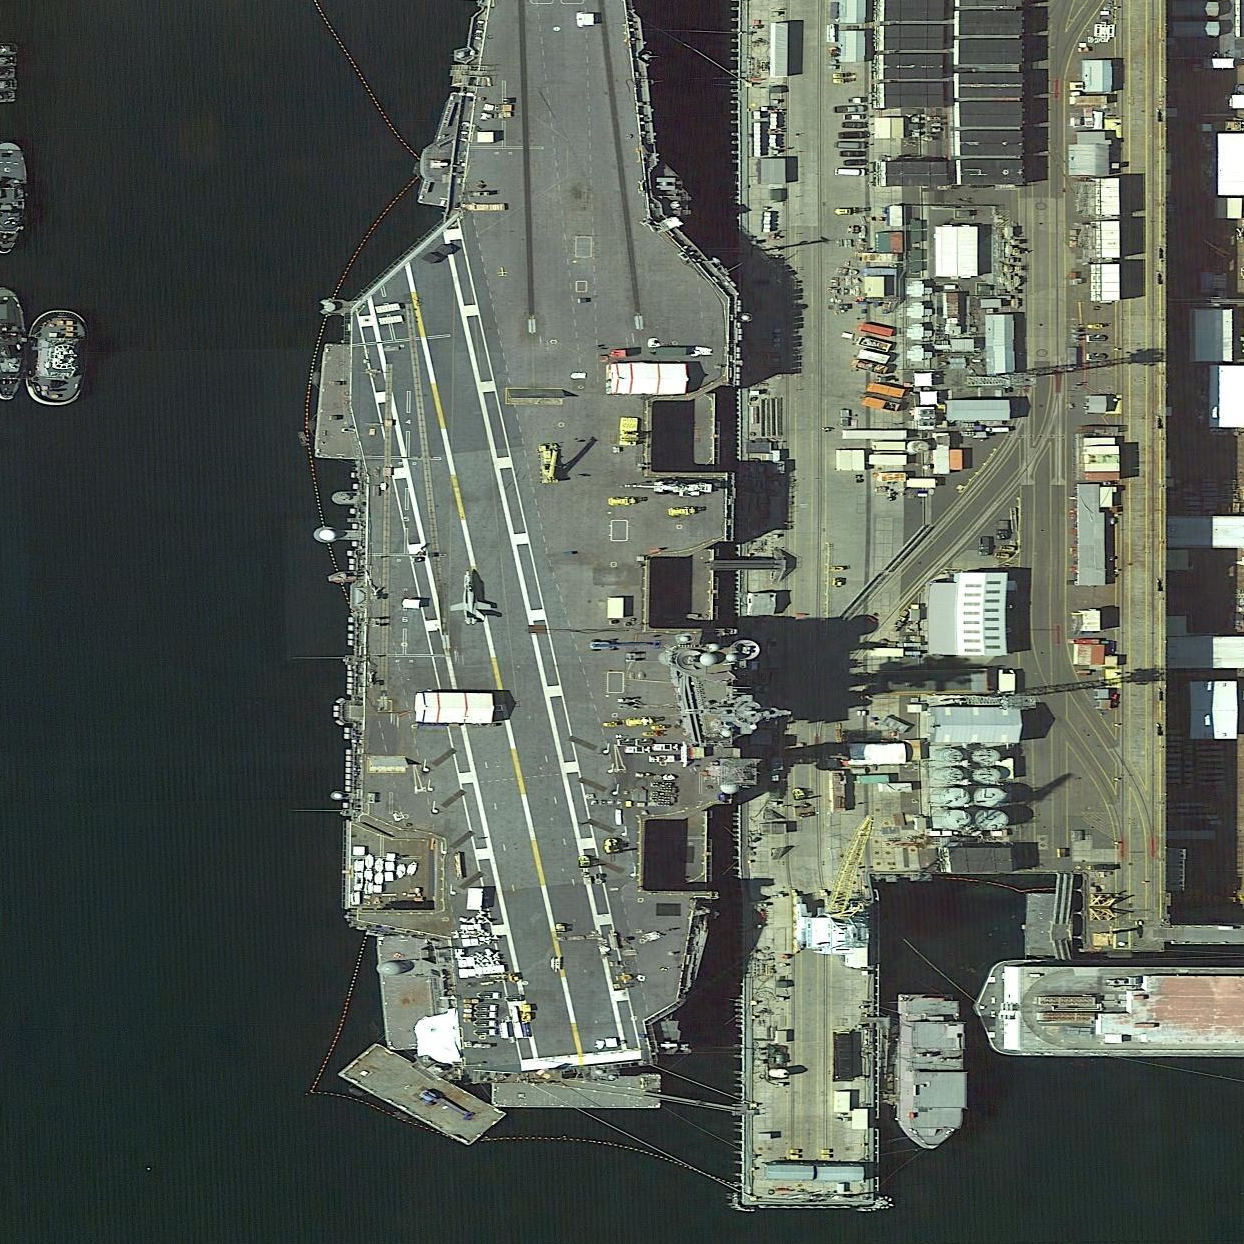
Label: aircraft_carrier